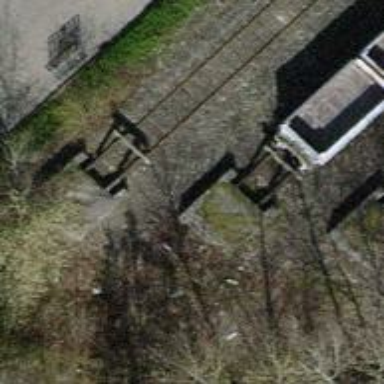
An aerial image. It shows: Single-track railway spur.